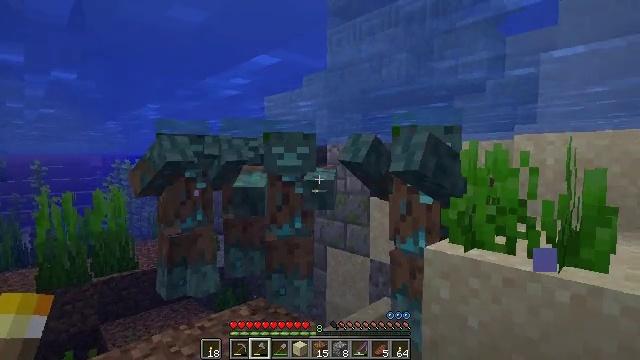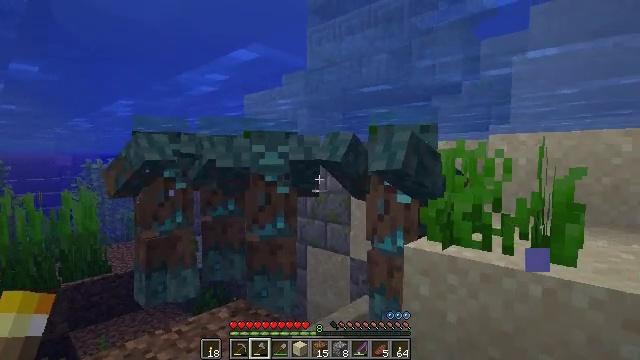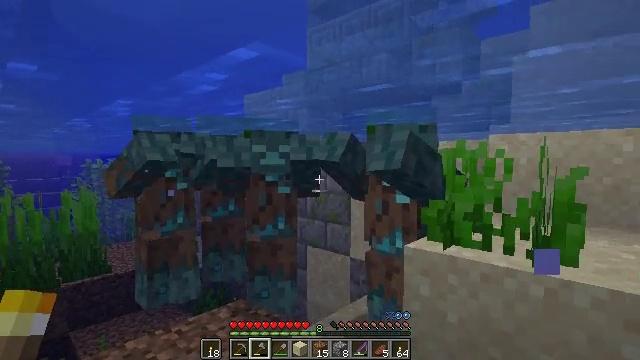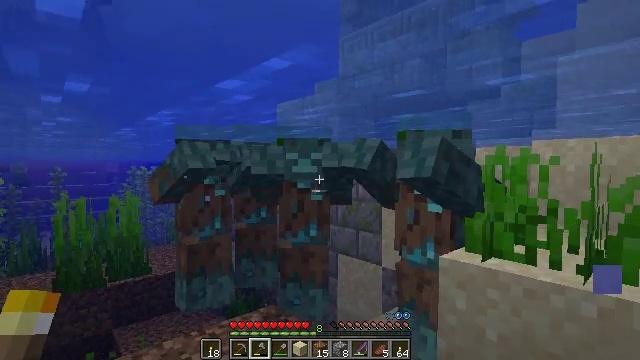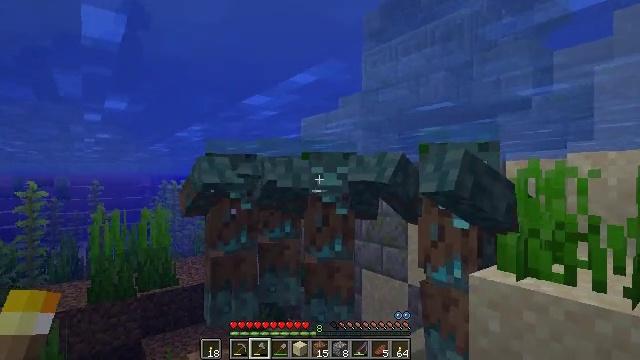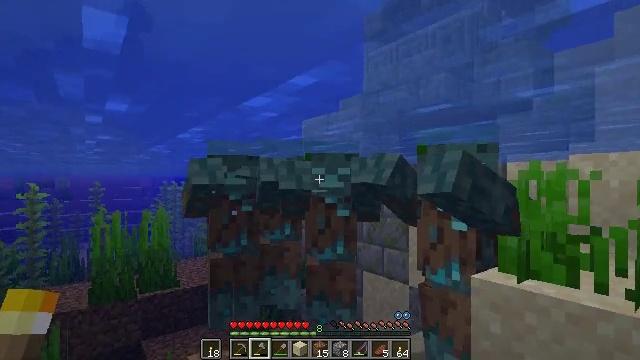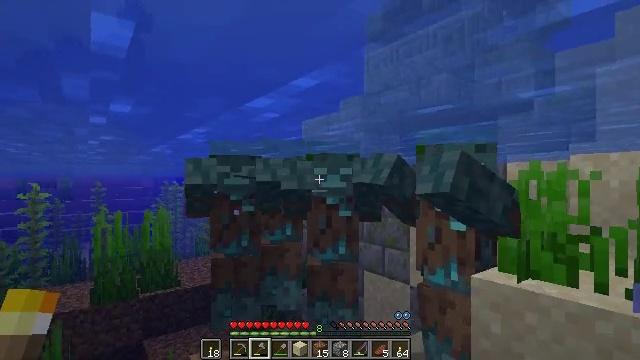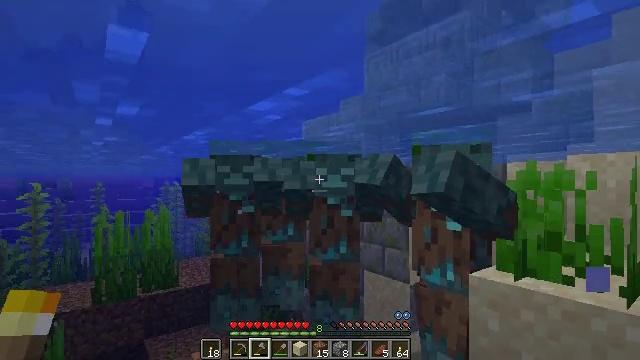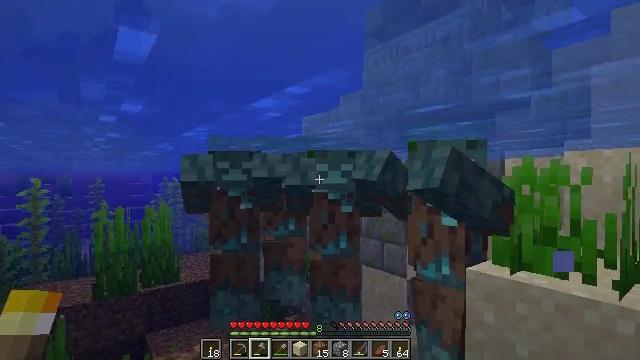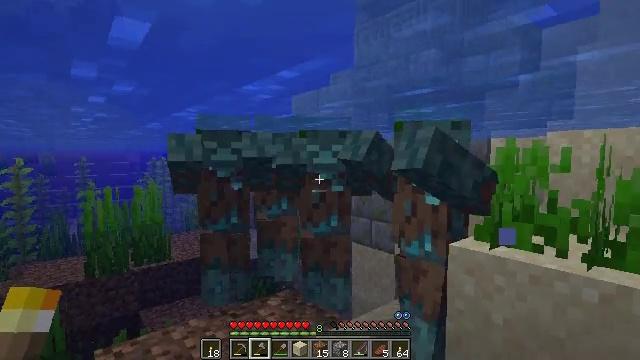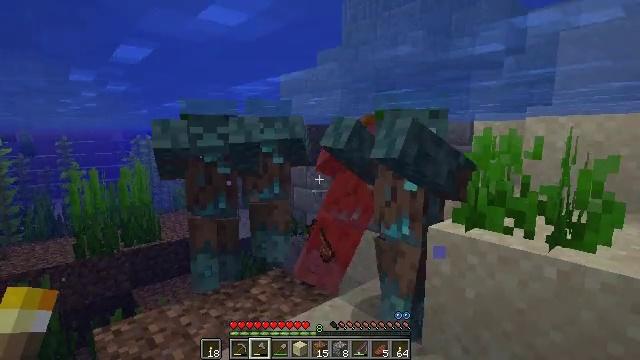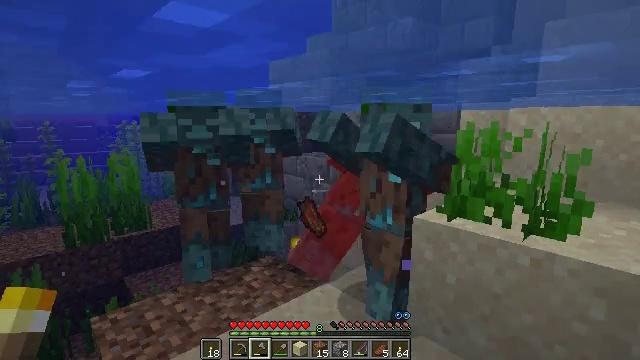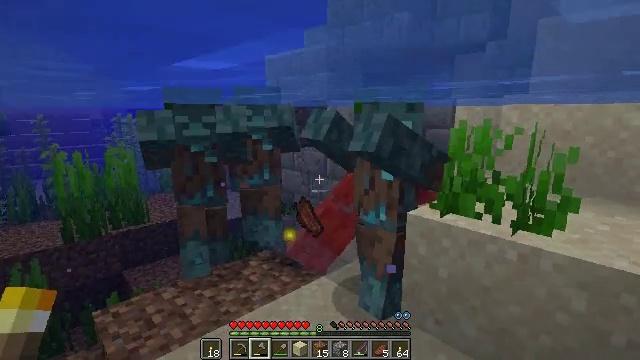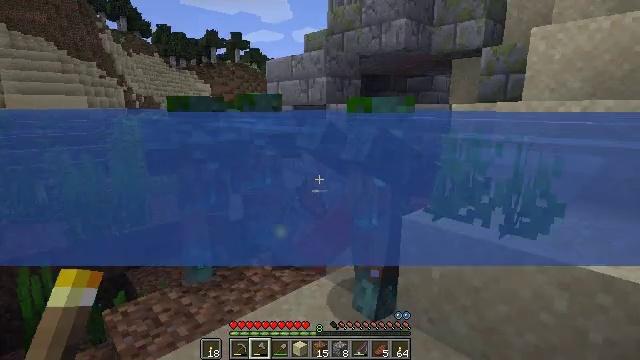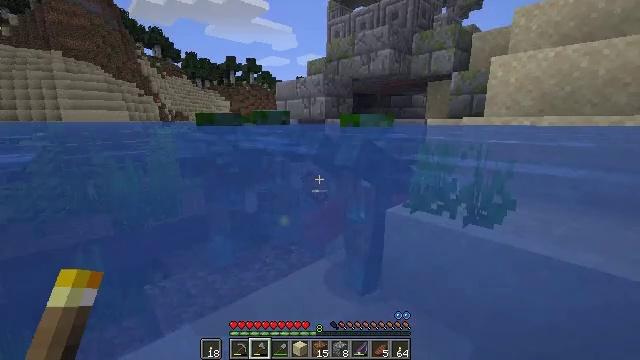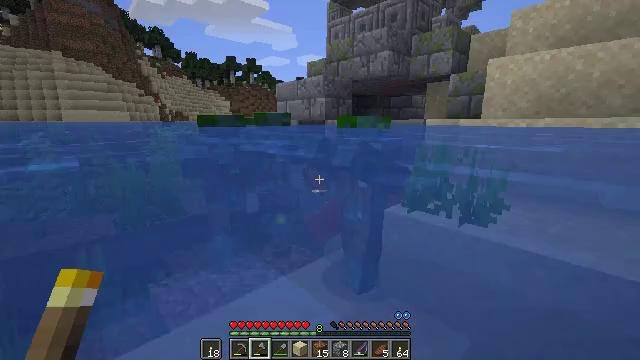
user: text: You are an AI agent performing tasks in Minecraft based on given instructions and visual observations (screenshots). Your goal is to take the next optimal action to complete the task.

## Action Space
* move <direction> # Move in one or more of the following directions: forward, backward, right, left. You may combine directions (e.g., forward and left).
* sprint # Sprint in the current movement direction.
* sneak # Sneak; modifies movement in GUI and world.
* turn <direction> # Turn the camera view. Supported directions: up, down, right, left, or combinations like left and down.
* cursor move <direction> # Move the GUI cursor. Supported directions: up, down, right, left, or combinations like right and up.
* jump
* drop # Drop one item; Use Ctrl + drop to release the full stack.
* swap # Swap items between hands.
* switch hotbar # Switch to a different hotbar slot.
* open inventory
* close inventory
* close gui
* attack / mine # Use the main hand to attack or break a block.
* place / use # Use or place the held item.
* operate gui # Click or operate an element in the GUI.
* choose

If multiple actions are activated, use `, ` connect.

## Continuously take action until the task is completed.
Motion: motion action
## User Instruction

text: Eliminate the undead.
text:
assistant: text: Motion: turn right
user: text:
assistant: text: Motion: no_op
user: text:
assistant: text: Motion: turn left and up
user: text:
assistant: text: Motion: turn left and up
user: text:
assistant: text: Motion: attack / mine
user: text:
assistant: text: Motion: move back, attack / mine
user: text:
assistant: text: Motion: move back, attack / mine
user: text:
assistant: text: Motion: move back, attack / mine
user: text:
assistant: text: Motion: move back, turn right and down, jump
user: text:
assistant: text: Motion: move back, turn right and down, jump
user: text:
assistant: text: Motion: move back, turn right and down, jump
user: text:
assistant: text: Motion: move back, turn down
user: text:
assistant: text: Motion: move back
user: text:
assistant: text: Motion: move back
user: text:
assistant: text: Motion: move back
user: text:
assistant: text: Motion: move back
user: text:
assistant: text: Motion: move back and move right
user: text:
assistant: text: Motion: move back and move right
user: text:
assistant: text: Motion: move back and move right
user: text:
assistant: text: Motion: move back and move right
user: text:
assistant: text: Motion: no_op
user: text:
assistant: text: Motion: no_op
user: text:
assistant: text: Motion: no_op
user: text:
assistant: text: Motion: no_op
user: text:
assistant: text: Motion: turn left and up
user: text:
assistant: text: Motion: no_op
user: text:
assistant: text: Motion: no_op
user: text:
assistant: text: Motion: turn up
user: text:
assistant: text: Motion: turn up
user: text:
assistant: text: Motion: no_op